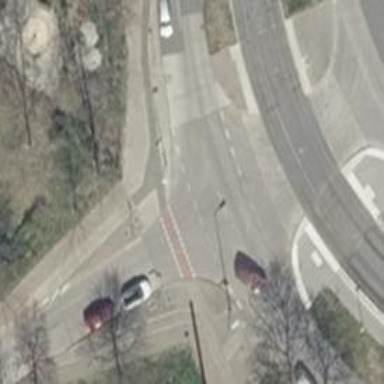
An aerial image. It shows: Unmarked road crossing.